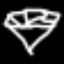
Label: diamond